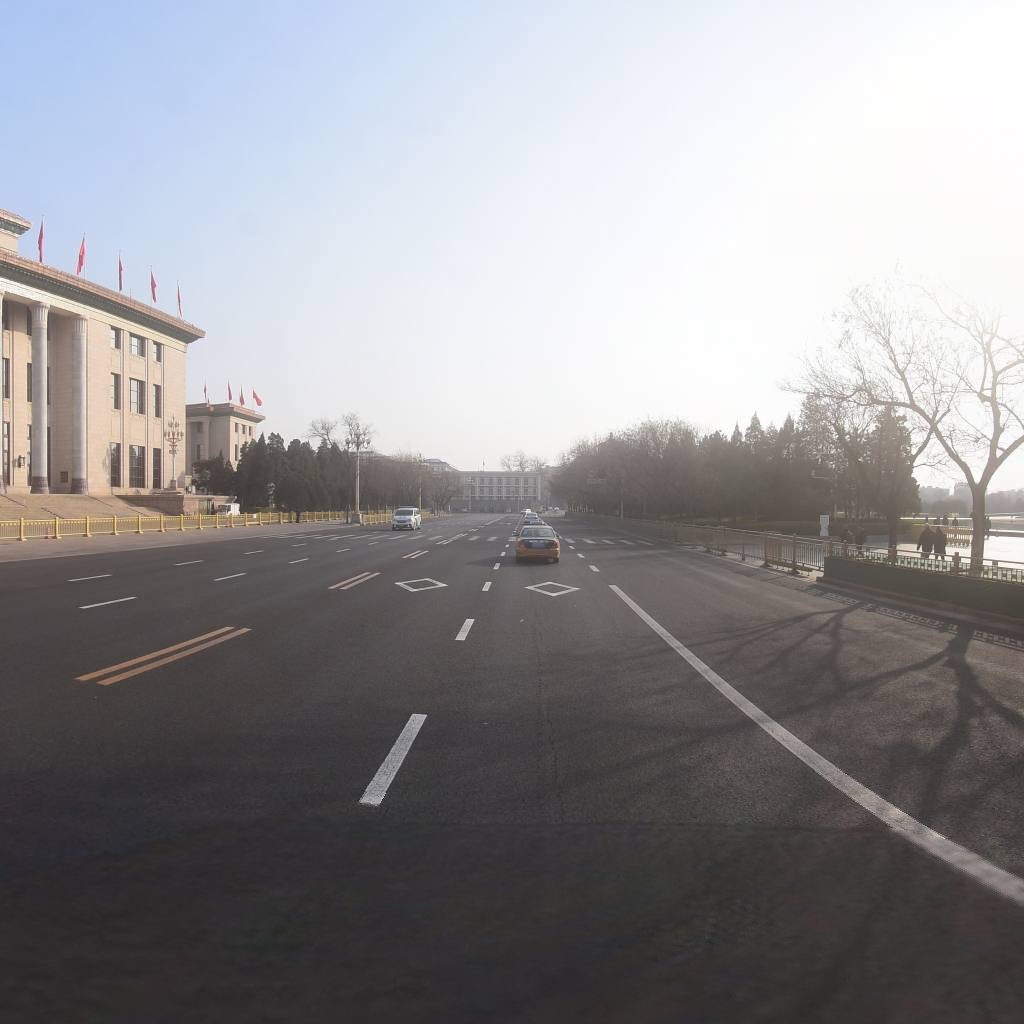
Region: Xicheng
Road damage annotations: longitudinal crack